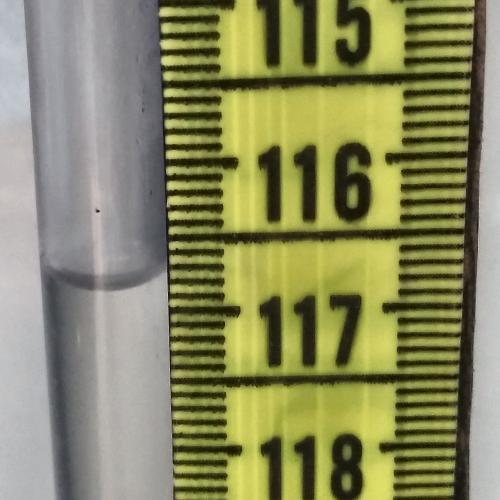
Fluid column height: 116.8 cm